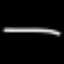
Label: line